Field crop: maize
Growth stage: 2
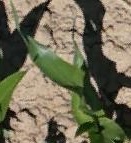
Species: maize